Interaction volume radius: 10 \u00c5
Interaction volume height: 20 \u00c5
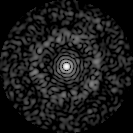
Disorder parameter: 0.8244